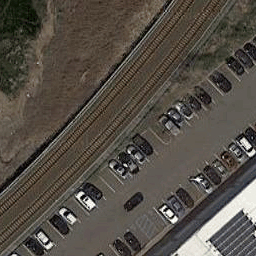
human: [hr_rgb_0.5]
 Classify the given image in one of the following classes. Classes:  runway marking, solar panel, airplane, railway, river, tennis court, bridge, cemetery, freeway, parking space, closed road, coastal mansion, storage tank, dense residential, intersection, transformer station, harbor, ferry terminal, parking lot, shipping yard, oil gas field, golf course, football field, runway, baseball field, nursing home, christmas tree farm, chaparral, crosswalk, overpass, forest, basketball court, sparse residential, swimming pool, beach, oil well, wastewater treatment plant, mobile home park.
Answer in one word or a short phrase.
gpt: railway